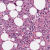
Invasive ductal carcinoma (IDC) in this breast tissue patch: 1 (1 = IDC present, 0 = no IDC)